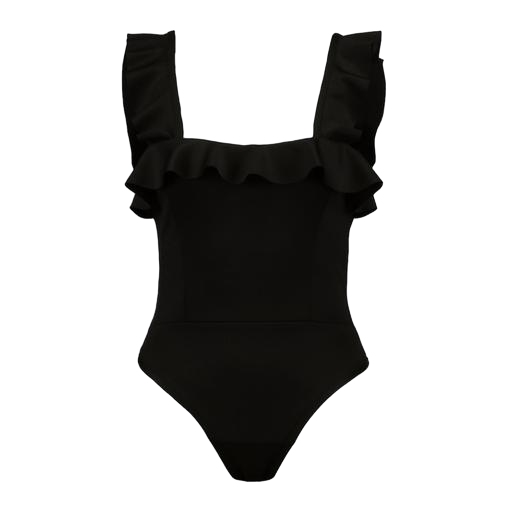
black one piece, black mira cape-effect bodysuit, black tankini, white background